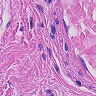
Metastatic tissue present: no